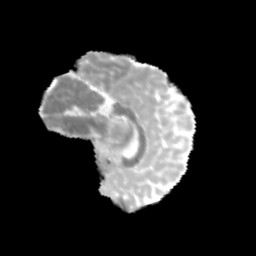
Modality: MD
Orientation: sagittal
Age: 13
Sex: male
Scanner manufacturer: siemens
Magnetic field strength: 3 T
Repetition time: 3.8 s
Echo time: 0.07 s